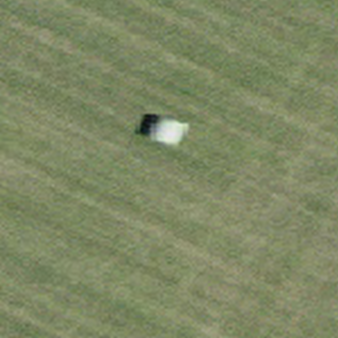
Label: other